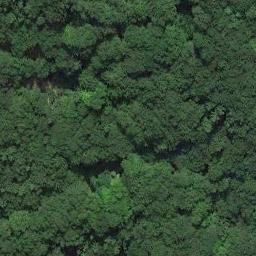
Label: forest